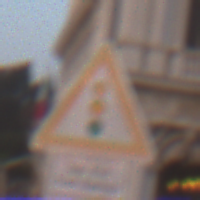
Verkehrszeichen: Lichtzeichenanlage
Zusatzzeichen unten: HinweisDurchVerbaleAngabe5
Umgebung: Outdoor, Urban
Tageszeit: SunriseSunset
Wetter: Clear
Licht: Natural
Jahreszeit: NotSpecified
Kontrast: MediumContrast